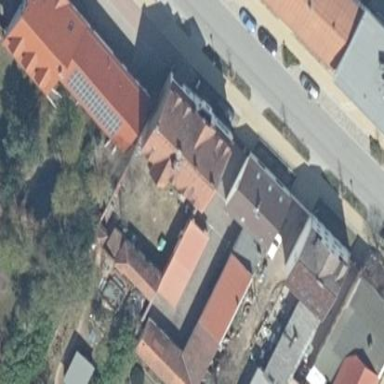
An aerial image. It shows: Building.